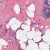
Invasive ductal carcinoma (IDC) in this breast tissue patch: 1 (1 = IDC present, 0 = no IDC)